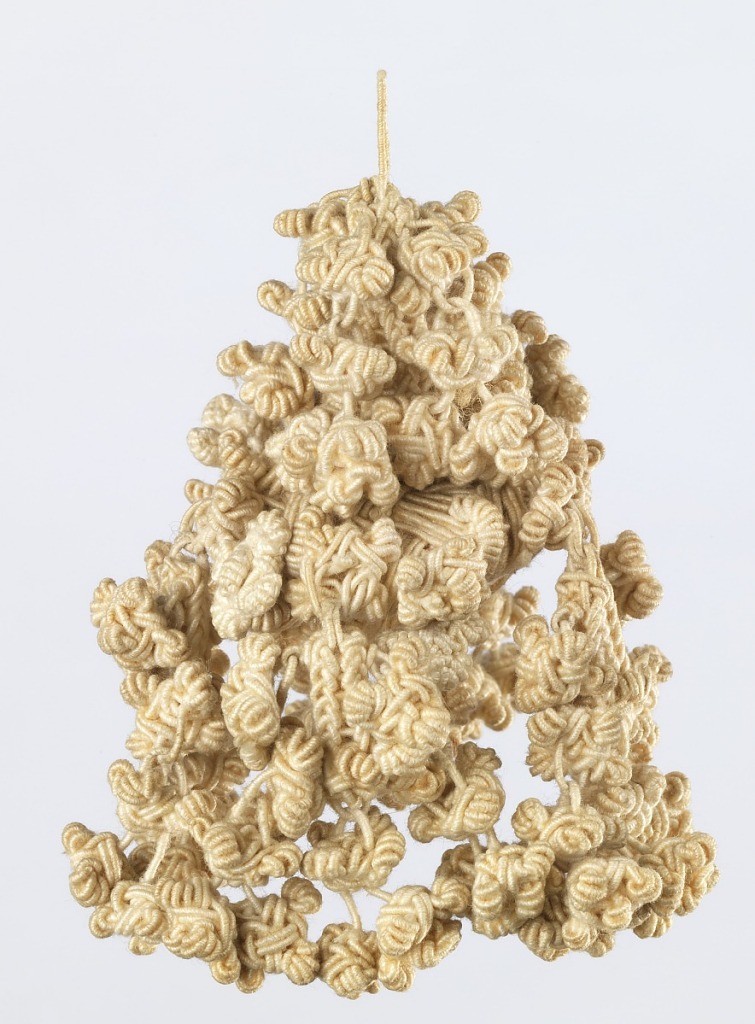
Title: Tassel
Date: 17th century
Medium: linen Technique: braided and knotted
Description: White linen tassel with braided stem connected to flattened sphere shape forming the base. Core is braided over with linen yarns worked in groups for a basket-weave effect. From the top of the braided stem hang a few knotted elements and more hang from the sides of the core.